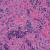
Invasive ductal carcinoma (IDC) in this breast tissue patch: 0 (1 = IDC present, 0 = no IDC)